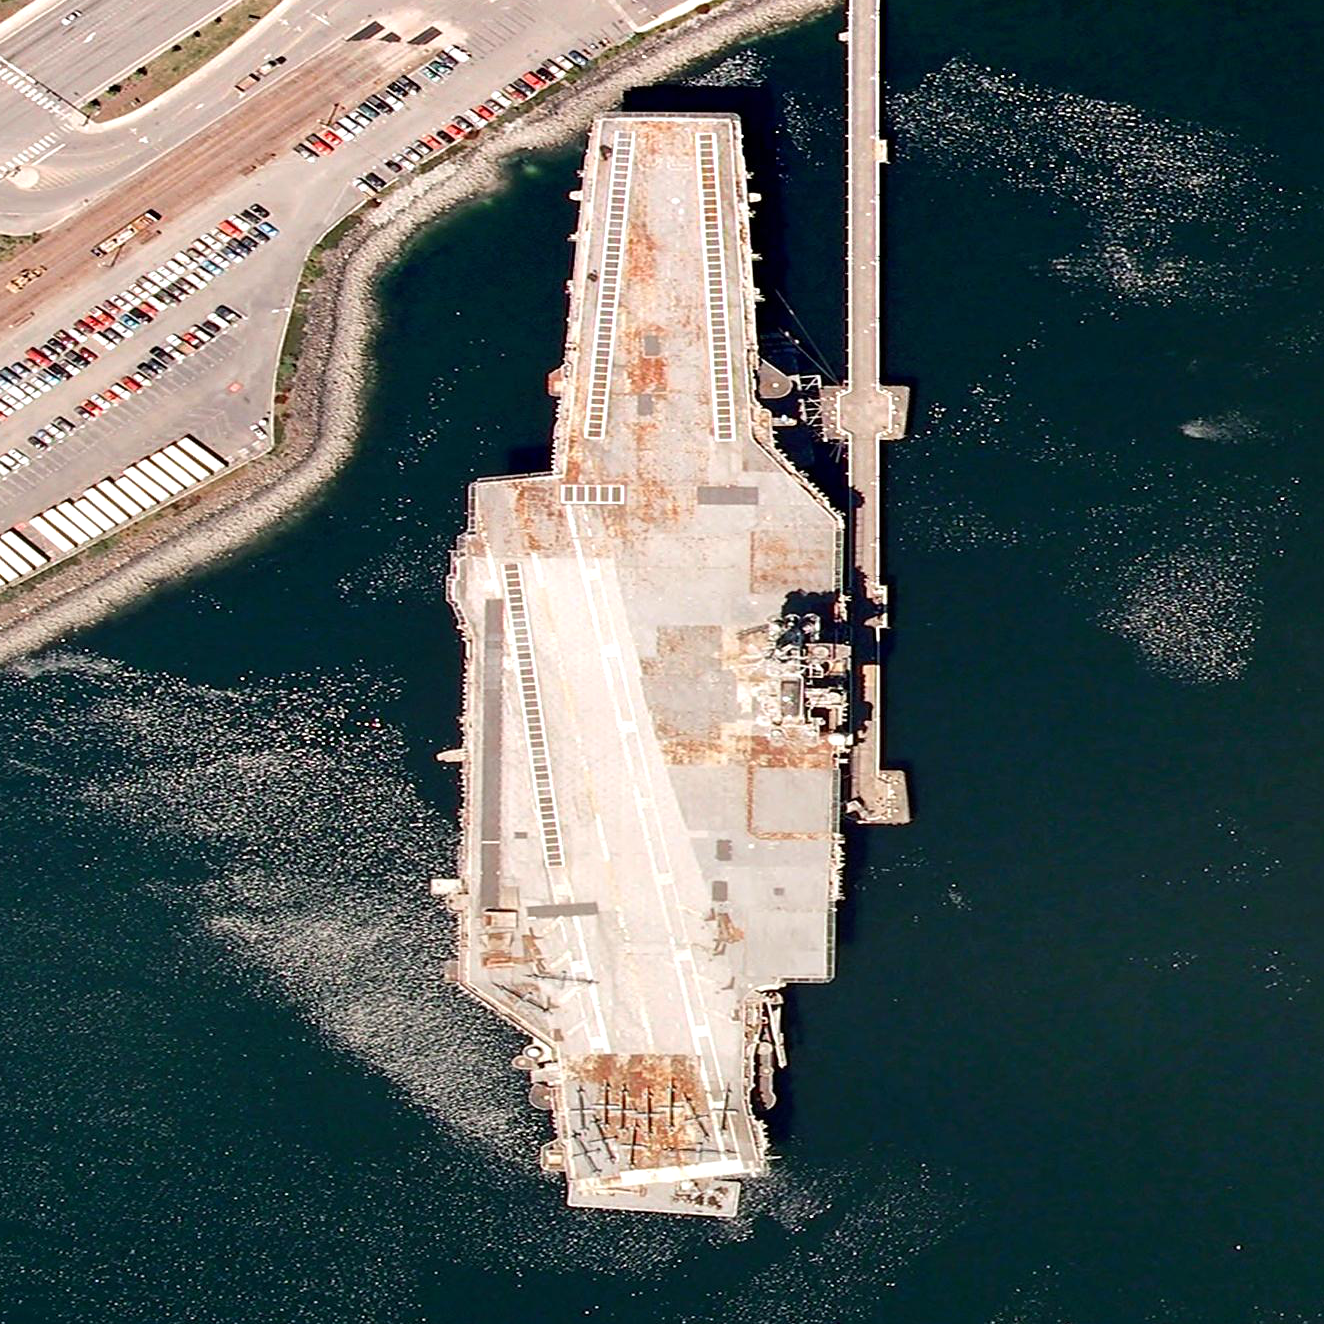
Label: aircraft_carrier